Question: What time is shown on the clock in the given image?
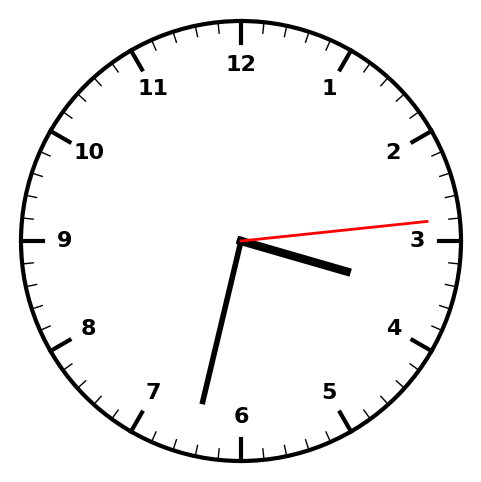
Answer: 03:32:14